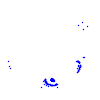
Particle: pion